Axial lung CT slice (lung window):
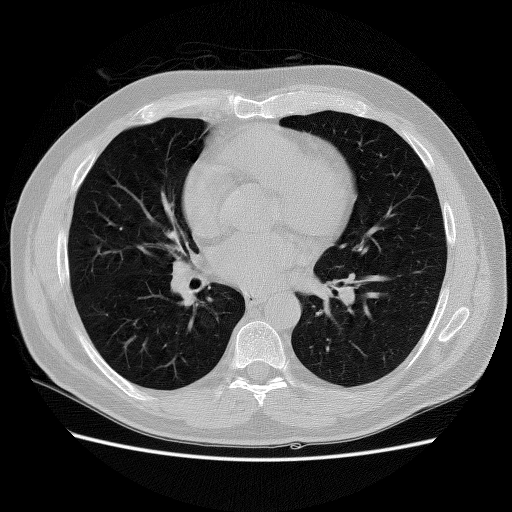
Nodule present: no